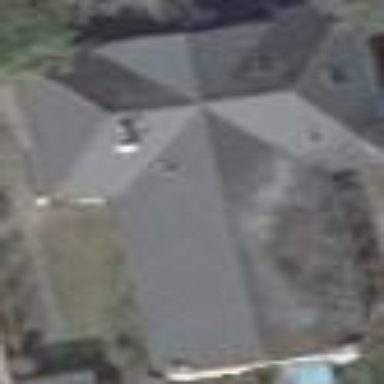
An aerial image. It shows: Detached building with hipped roof shape.